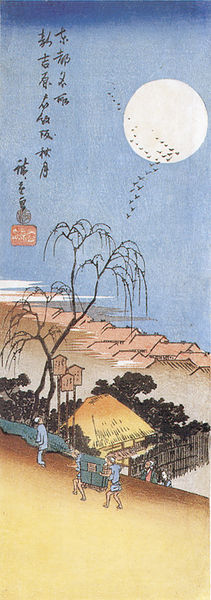
Titel: Herbstmond über den Emonzaka nahe Shin Yoshiwara; aus der Serie: Berühmte Plätze der östlichen Hauptstadt
Künstler: Utagawa Hiroshige
Institution: Wisconsin, Chazen Museum of Art, E. B. Van Vleck Collection
Schlagwörter: baum, berg, blau, himmel, vogel, wasser, weiß, bäume, gelb, grün, menschen, ocker, stadt, hut, männer, nacht, dach, gebäude, haus, rot, weg, zaun, beige, hochformat, leute, mensch, tragen, signatur, birke, häuser, vögel, gehen, hütte, sonne, figur, rosa, fliegen, vogelschwarm, japan, schrift, ort, gepäck, last, hang, dorf, dächer, figuren, ladung, blue, men, people, white, women, black, painting, japanese, pink, print, brown, japanisch, schriftzeichen, mond, asien, druck, text, beschriftung, stempel, china, man, rocks, sky, tree, house, landscape, ocean, orange, sand, sea, shore, water, houses, roof, roofs, sun, trees, village, siedlung, light, night, road, siegel, illustration, walking, miniatur, träger, birds, beach, letters, vollmond, fence, day, leaves, ink, walk, art, moon, draw, seal, signs, lines, branches, männe, calm, sänfte, chinese, asian, linear, full, work, calligraphy, vogelzug, tan, serene, 1900, characters, woodprint, thatch, pagoda, bird houses, lineal, japanmond, japandorf, hirakana